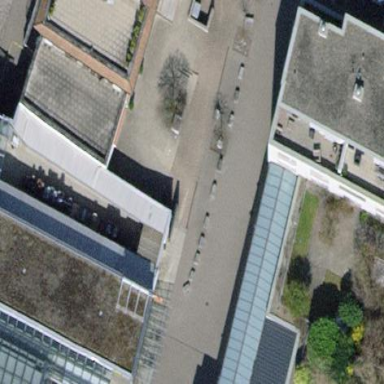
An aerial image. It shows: Retail building with grey roof.